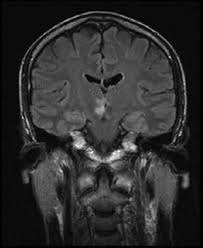
Label: notumor